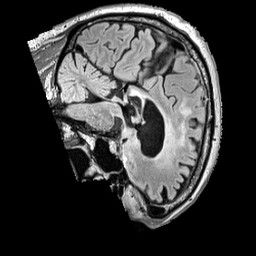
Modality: FLAIR
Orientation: sagittal
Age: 55
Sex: male
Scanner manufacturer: siemens
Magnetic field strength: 3 T
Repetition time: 5 s
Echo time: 0.387 s